Question: What app is next to Notes?
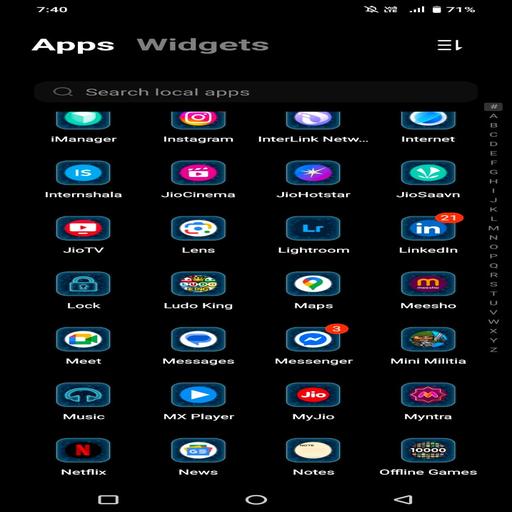
Answer:  Offline Games